Question: Ave,
i'm learning Android Drawers from:
"<URL>"
and i encountered a weird problem. When application start it throws:
'''
05-13 12:50:08.325 2030-2030/? E/AndroidRuntime: FATAL EXCEPTION: main
Process: com.lanceit.haito.lanceit, PID: 2030
java.lang.ClassCastException: android.widget.RelativeLayout$LayoutParams cannot be cast to android.support.v4.widget.DrawerLayout$LayoutParams
at android.support.v4.widget.DrawerLayout.isDrawerView(DrawerLayout.java:1100)
at android.support.v4.widget.DrawerLayout.isDrawerOpen(DrawerLayout.java:1350)
at com.lanceit.haito.lanceit.activities.HubActivity.onPrepareOptionsMenu(HubActivity.java:183)
at android.app.Activity.onPreparePanel(Activity.java:2838)
at android.support.v4.app.FragmentActivity.onPrepareOptionsPanel(FragmentActivity.java:469)
at android.support.v7.app.ActionBarActivity.superOnPrepareOptionsPanel(ActionBarActivity.java:284)
at android.support.v7.app.ActionBarActivityDelegate.onPrepareOptionsPanel(ActionBarActivityDelegate.java:204)
at android.support.v7.app.ActionBarActivity.onPrepareOptionsPanel(ActionBarActivity.java:256)
at android.support.v4.app.FragmentActivity.onPreparePanel(FragmentActivity.java:458)
at android.support.v7.app.ActionBarActivity.superOnPreparePanel(ActionBarActivity.java:280)
at android.support.v7.app.ActionBarActivityDelegate$1.onPreparePanel(ActionBarActivityDelegate.java:84)
at android.support.v7.app.ActionBarActivityDelegateBase.preparePanel(ActionBarActivityDelegateBase.java:1006)
at android.support.v7.app.ActionBarActivityDelegateBase.doInvalidatePanelMenu(ActionBarActivityDelegateBase.java:1182)
at android.support.v7.app.ActionBarActivityDelegateBase.access$100(ActionBarActivityDelegateBase.java:79)
at android.support.v7.app.ActionBarActivityDelegateBase$1.run(ActionBarActivityDelegateBase.java:118)
at android.os.Handler.handleCallback(Handler.java:739)
at android.os.Handler.dispatchMessage(Handler.java:95)
at android.os.Looper.loop(Looper.java:135)
at android.app.ActivityThread.main(ActivityThread.java:5221)
at java.lang.reflect.Method.invoke(Native Method)
at java.lang.reflect.Method.invoke(Method.java:372)
at com.android.internal.os.ZygoteInit$MethodAndArgsCaller.run(ZygoteInit.java:899)
at com.android.internal.os.ZygoteInit.main(ZygoteInit.java:694)
'''
Actuall throwing part:
'''
@Override
public boolean onPrepareOptionsMenu(Menu menu) {
// if nav drawer is opened, hide the action items
thrown -->boolean drawerOpen = mDrawerLayout.isDrawerOpen(mDrawerList);
menu.findItem(R.id.action_settings).setVisible(!drawerOpen);
return super.onPrepareOptionsMenu(menu);
}
'''
Code:
'''
import android.content.Context;
import android.content.res.Configuration;
import android.content.res.TypedArray;
import android.location.LocationManager;
import android.net.Uri;
import android.os.Bundle;
import android.support.v4.app.Fragment;
import android.support.v4.app.FragmentManager;
import android.support.v4.app.FragmentPagerAdapter;
import android.support.v4.view.PagerTitleStrip;
import android.support.v4.view.ViewPager;
import android.support.v4.widget.DrawerLayout;
import android.support.v4.app.ActionBarDrawerToggle;
import android.support.v7.app.ActionBarActivity;
import android.util.Log;
import android.view.Menu;
import android.view.MenuItem;
import android.view.View;
import android.widget.ListView;
import com.android.volley.RequestQueue;
import com.android.volley.toolbox.Volley;
import com.lanceit.haito.lanceit.R;
import com.lanceit.haito.lanceit.model.User;
import com.lanceit.haito.lanceit.utils.GeoLocationManager;
import com.lanceit.haito.lanceit.view.PageTransformer;
import com.lanceit.haito.lanceit.view.drawer.adapter.DrawerListAdapter;
import com.lanceit.haito.lanceit.view.drawer.model.DrawerItem;
import com.lanceit.haito.lanceit.view.hubFragments.AddFragment;
import com.lanceit.haito.lanceit.view.hubFragments.LanceListFragment;
import com.lanceit.haito.lanceit.view.hubFragments.ListAllFragment;
public class HubActivity extends ActionBarActivity implements AddFragment.OnFragmentInteractionListener, ListAllFragment.OnFragmentInteractionListener {
private DrawerLayout mDrawerLayout;
private ListView mDrawerList;
private ActionBarDrawerToggle mDrawerToggle;
// nav drawer title
private CharSequence mDrawerTitle;
// used to store app title
private CharSequence mTitle;
@Override
protected void onCreate(Bundle savedInstanceState) {
super.onCreate(savedInstanceState);
setContentView(R.layout.activity_hub);
mTitle = mDrawerTitle = getTitle();
// load slide menu items
String[] navMenuTitles = getResources().getStringArray(R.array.nav_drawer_items);
// nav drawer icons from resources
TypedArray navMenuIcons = getResources()
.obtainTypedArray(R.array.nav_drawer_icons);
mDrawerLayout = (DrawerLayout) findViewById(R.id.drawer_layout);
mDrawerList = (ListView) findViewById(R.id.list_slidermenu);
ArrayList<DrawerItem> navDrawerItems = new ArrayList<DrawerItem>();
// adding nav drawer items to array
// Home
navDrawerItems.add(new DrawerItem(navMenuTitles[0], navMenuIcons.getResourceId(0, -1)));
// Find People
navDrawerItems.add(new DrawerItem(navMenuTitles[1], navMenuIcons.getResourceId(1, -1)));
// Photos
navDrawerItems.add(new DrawerItem(navMenuTitles[2], navMenuIcons.getResourceId(2, -1)));
// Communities, Will add a counter here
navDrawerItems.add(new DrawerItem(navMenuTitles[3], navMenuIcons.getResourceId(3, -1), true, "22"));
// Pages
navDrawerItems.add(new DrawerItem(navMenuTitles[4], navMenuIcons.getResourceId(4, -1)));
// What's hot, We will add a counter here
navDrawerItems.add(new DrawerItem(navMenuTitles[5], navMenuIcons.getResourceId(5, -1), true, "50+"));
// Recycle the typed array
navMenuIcons.recycle();
// setting the nav drawer list adapter
DrawerListAdapter adapter = new DrawerListAdapter(getApplicationContext(), navDrawerItems);
mDrawerList.setAdapter(adapter);
// enabling action bar app icon and behaving it as toggle button
getSupportActionBar().setDisplayHomeAsUpEnabled(true);
getSupportActionBar().setHomeButtonEnabled(true);
mDrawerToggle = new ActionBarDrawerToggle(this,
mDrawerLayout,
R.drawable.ic_drawer, //nav menu toggle icon
R.string.app_name, // nav drawer open - description for accessibility
R.string.app_name // nav drawer close - description for accessibility
) {
public void onDrawerClosed(View view) {
getSupportActionBar().setTitle(mTitle);
// calling onPrepareOptionsMenu() to show action bar icons
invalidateOptionsMenu();
}
public void onDrawerOpened(View drawerView) {
getSupportActionBar().setTitle(mDrawerTitle);
// calling onPrepareOptionsMenu() to hide action bar icons
invalidateOptionsMenu();
}
};
mDrawerLayout.setDrawerListener(mDrawerToggle);
}
@Override
public boolean onCreateOptionsMenu(Menu menu) {
getMenuInflater().inflate(R.menu.edit, menu);
return true;
}
@Override
public boolean onOptionsItemSelected(MenuItem item) {
// toggle nav drawer on selecting action bar app icon/title
if (mDrawerToggle.onOptionsItemSelected(item)) {
return true;
}
// Handle action bar actions click
switch (item.getItemId()) {
case R.id.action_settings:
return true;
default:
return super.onOptionsItemSelected(item);
}
}
/**
* Called when invalidateOptionsMenu() is triggered
*/
@Override
public boolean onPrepareOptionsMenu(Menu menu) {
// if nav drawer is opened, hide the action items
boolean drawerOpen = mDrawerLayout.isDrawerOpen(mDrawerList);
menu.findItem(R.id.action_settings).setVisible(!drawerOpen);
return super.onPrepareOptionsMenu(menu);
}
@Override
public void setTitle(CharSequence title) {
mTitle = title;
getSupportActionBar().setTitle(mTitle);
}
/**
* When using the ActionBarDrawerToggle, you must call it during
* onPostCreate() and onConfigurationChanged()...
*/
@Override
protected void onPostCreate(Bundle savedInstanceState) {
super.onPostCreate(savedInstanceState);
// Sync the toggle state after onRestoreInstanceState has occurred.
mDrawerToggle.syncState();
}
@Override
public void onConfigurationChanged(Configuration newConfig) {
super.onConfigurationChanged(newConfig);
// Pass any configuration change to the drawer toggls
mDrawerToggle.onConfigurationChanged(newConfig);
}
}
'''
And related XML file:
'''
<android.support.v4.widget.DrawerLayout xmlns:android="http://schemas.android.com/apk/res/android"
android:id="@+id/drawer_layout"
android:layout_width="match_parent"
android:layout_height="match_parent">
<android.support.v4.view.ViewPager xmlns:android="http://schemas.android.com/apk/res/android"
xmlns:tools="http://schemas.android.com/tools"
android:id="@+id/pager"
android:layout_width="match_parent"
android:layout_height="match_parent"
android:background="@drawable/bg1"
tools:context="com.lanceit.haito.lanceit.activities.HubActivity">
<android.support.v4.view.PagerTitleStrip
android:id="@+id/pager_strip"
android:layout_width="match_parent"
android:layout_height="wrap_content"
android:background="@color/primary_material_dark"
android:paddingBottom="10dp"
android:paddingTop="10dp" />
</android.support.v4.view.ViewPager>
<!-- The navigation drawer -->
<RelativeLayout
android:layout_width="280dp"
android:layout_height="match_parent"
android:id="@+id/drawerPane"
android:layout_gravity="start">
<!-- Profile Box -->
<RelativeLayout
android:id="@+id/profileBox"
android:layout_width="match_parent"
android:layout_height="100dp"
android:background="@color/material_blue_grey_800"
android:padding="8dp" >
<ImageView
android:id="@+id/avatar"
android:layout_width="50dp"
android:layout_height="50dp"
android:src="@drawable/ic_launcher"
android:layout_marginTop="15dp" />
<LinearLayout
android:layout_width="wrap_content"
android:layout_height="42dp"
android:layout_centerVertical="true"
android:layout_marginLeft="15dp"
android:layout_toRightOf="@+id/avatar"
android:orientation="vertical" >
<TextView
android:id="@+id/userName"
android:layout_width="wrap_content"
android:layout_height="wrap_content"
android:text="Rishabh"
android:textColor="#fff"
android:textSize="16sp"
android:textStyle="bold" />
<TextView
android:id="@+id/desc"
android:layout_width="wrap_content"
android:layout_height="wrap_content"
android:layout_gravity="bottom"
android:layout_marginTop="4dp"
android:text="View Profile"
android:textColor="#fff"
android:textSize="12sp" />
</LinearLayout>
</RelativeLayout>
<!-- List of Actions (pages) -->
<ListView
android:id="@+id/list_slidermenu"
android:layout_width="fill_parent"
android:layout_height="wrap_content"
android:background="@android:color/holo_red_light"
android:choiceMode="singleChoice"
android:divider="@android:color/black"
android:dividerHeight="5dp"/>
</RelativeLayout>
</android.support.v4.widget.DrawerLayout>
'''

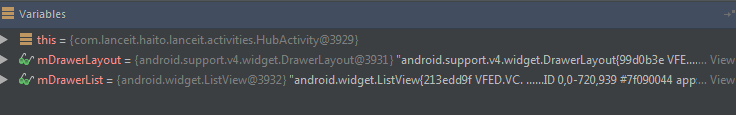
Answer: I think your mDrawerList should be directly in the DrawerLayout and that's why it says to you that the layout params can not be cast. Your xml should look like this in the example you posted that you use so something like this:
'''
<android.support.v4.widget.DrawerLayout xmlns:android="http://schemas.android.com/apk/res/android"
android:id="@+id/drawer_layout"
android:layout_width="match_parent"
android:layout_height="match_parent">
<android.support.v4.view.ViewPager xmlns:android="http://schemas.android.com/apk/res/android"
xmlns:tools="http://schemas.android.com/tools"
android:id="@+id/pager"
android:layout_width="match_parent"
android:layout_height="match_parent"
android:background="@drawable/bg1"
tools:context="com.lanceit.haito.lanceit.activities.HubActivity">
<android.support.v4.view.PagerTitleStrip
android:id="@+id/pager_strip"
android:layout_width="match_parent"
android:layout_height="wrap_content"
android:background="@color/primary_material_dark"
android:paddingBottom="10dp"
android:paddingTop="10dp" />
</android.support.v4.view.ViewPager>
<CheckedTextView
android:id="@+id/home_drawer_cv_banks"
android:layout_width="fill_parent"
android:layout_height="wrap_content"
android:layout_centerInParent="true"
android:background="@android:color/holo_red_light"
android:focusable="true"
android:text="Some Dummy Text"
android:textAppearance="?android:attr/textAppearanceLarge"
android:textColor="#FFF" />
<ListView
android:id="@+id/list_slidermenu"
android:layout_width="fill_parent"
android:layout_height="wrap_content"
android:background="@android:color/holo_red_light"
android:choiceMode="singleChoice"
android:divider="@android:color/black"
android:dividerHeight="5dp" >
</ListView>
'''
Take a look again into the example you gave <URL>
P.S. Another way, without changing your xml is to pass to the isDrawerOpen method your LinearLayout in which is the ListView but which is directly into your DrawerLayout, so this is the one that has a RelativeLayout in it. See this question <URL>